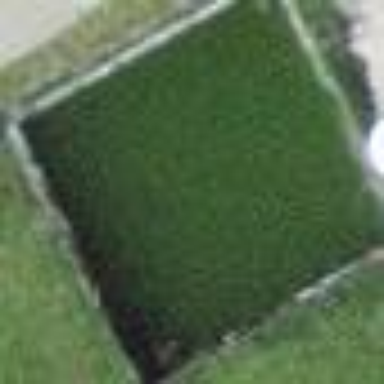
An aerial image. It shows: Water tank surrounded by fence next to natural water source.